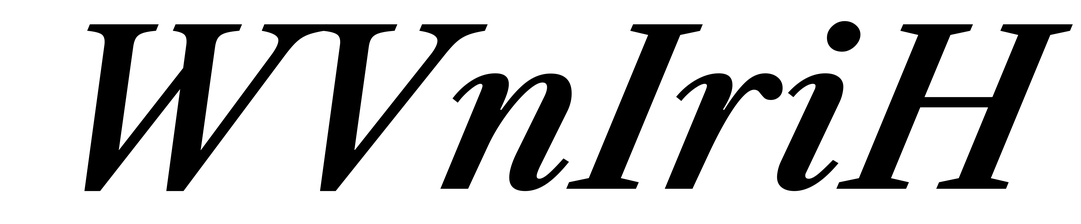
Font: LibreCaslonText-Italic_SemiBold_Italic